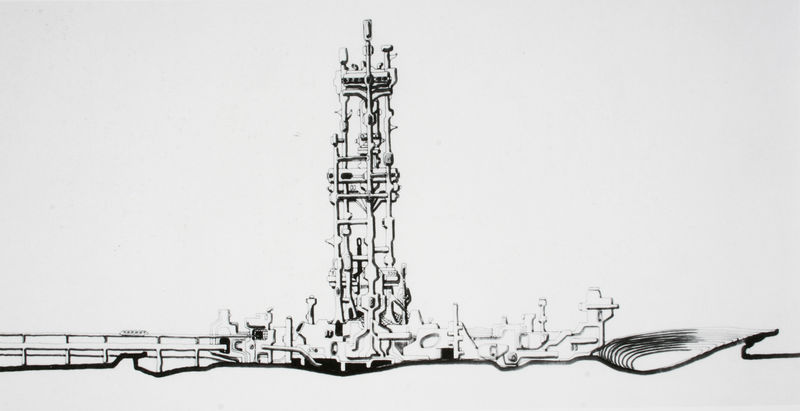
Titel: Montreal-Tower, Projekt, Vorentwurf
Künstler: Archigram
Schlagwörter: grau, schwarz, skizze, weiss, zeichnung, architektur, brücke, gitter, turm, abstrakt, modern, verzierung, hoch, gerüst, hässlich, entwurf, senkrecht, konstruktion, module